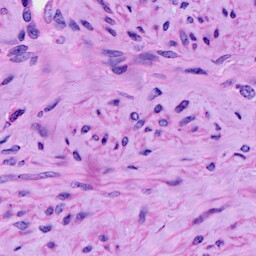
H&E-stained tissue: Cervix